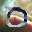
Label: 0